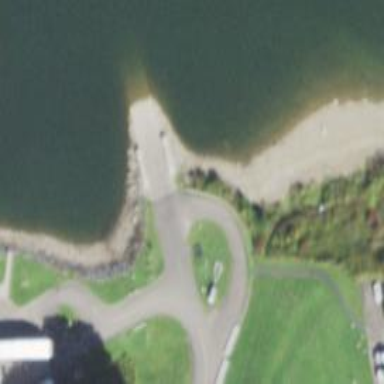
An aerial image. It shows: Slipway on leisure land.